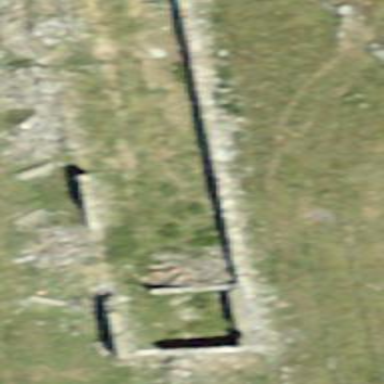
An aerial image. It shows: Historic building in ruins.